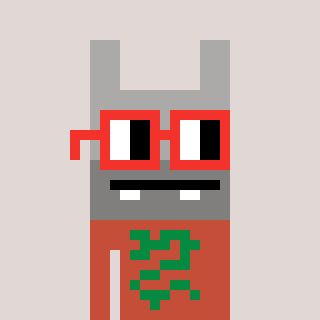
a pixel art character with square red glasses, a rabbit-shaped head and a rust-colored body on a warm background